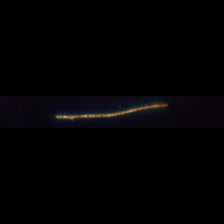
Taxon: Chaetoceros
Group: Diatoms